Interaction volume radius: 5 \u00c5
Interaction volume height: 15 \u00c5
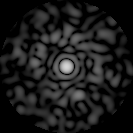
Disorder parameter: 0.833